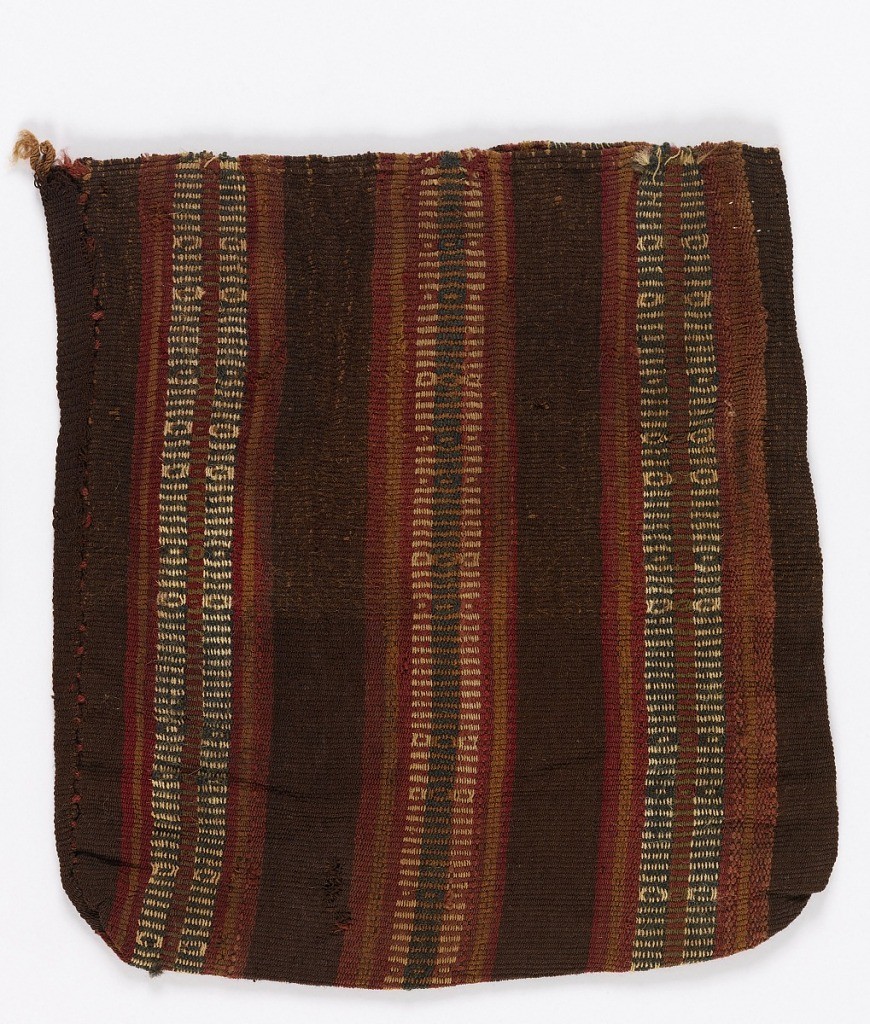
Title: Coca bag
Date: possibly 1200–1500
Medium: wool Technique: warp-faced plain weave patterned by warp floats and stripes
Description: Small flat bag woven in stripes of red, brown and decorated with narrow cream-white and green stripes. Hand sewn with sides stitched together to form bag. warp selvage for bag opening